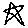
Label: star